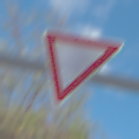
Verkehrszeichen: VorfahrtGewaehren
Umgebung: Outdoor, Nature
Tageszeit: Midday
Wetter: PartlyCloudy
Licht: Natural
Jahreszeit: Autumn
Kontrast: HighContrast